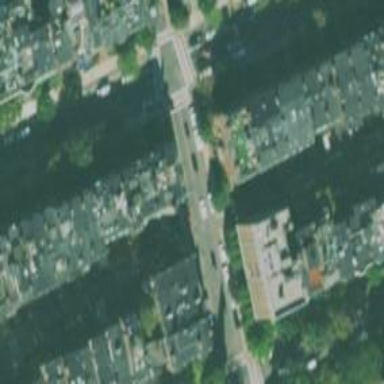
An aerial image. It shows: Asphalt footway with unmarked crossing.